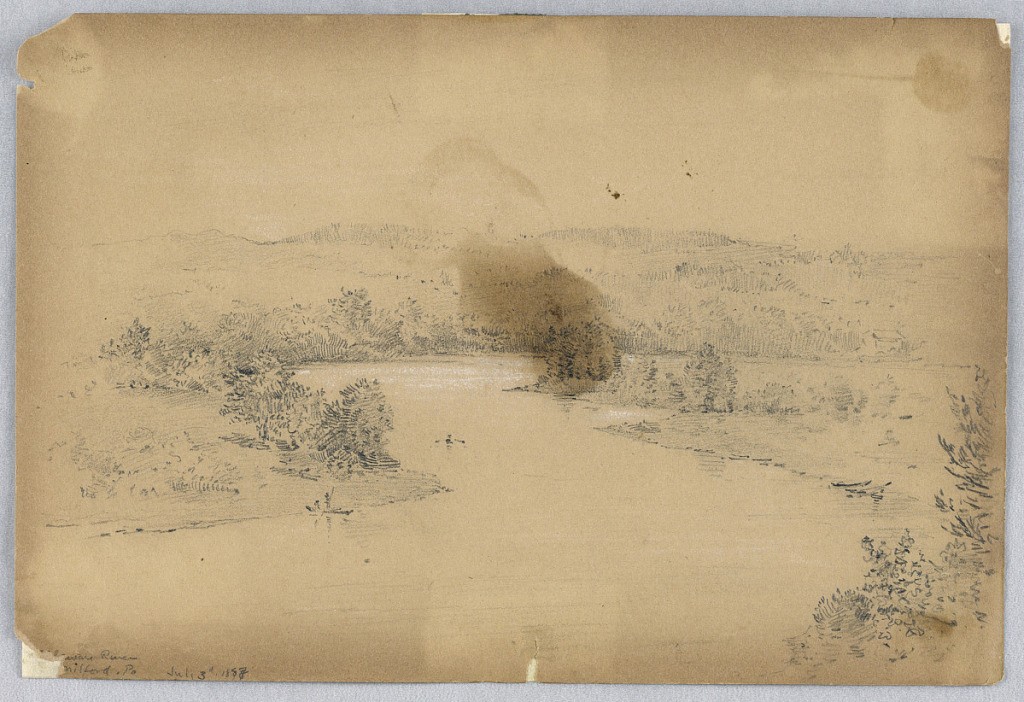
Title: Delaware River, Milford, Pa.
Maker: Arnold William Brunner, American, 1857–1925
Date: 1887–88
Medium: Graphite and white heightening on brown paper
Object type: Drawing
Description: River, center, curving back to the right. Ridge of mountains beyond.